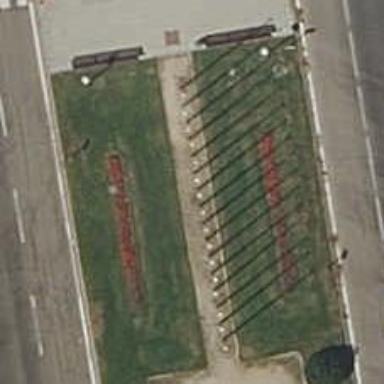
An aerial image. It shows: Flagpole structure.